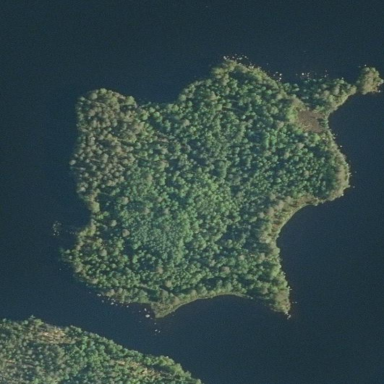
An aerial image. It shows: Island.